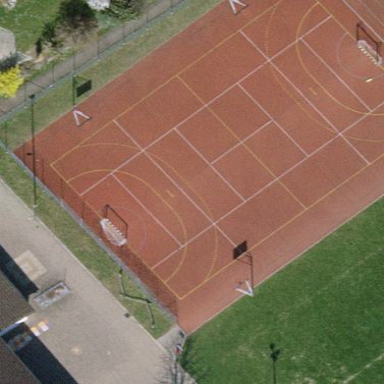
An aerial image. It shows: Tartan basketball court located on pitch designated for leisure land.